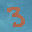
Label: 3